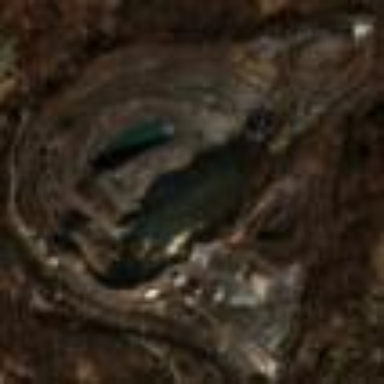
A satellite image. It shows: Quarry area.